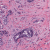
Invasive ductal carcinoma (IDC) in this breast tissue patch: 1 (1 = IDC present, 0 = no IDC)